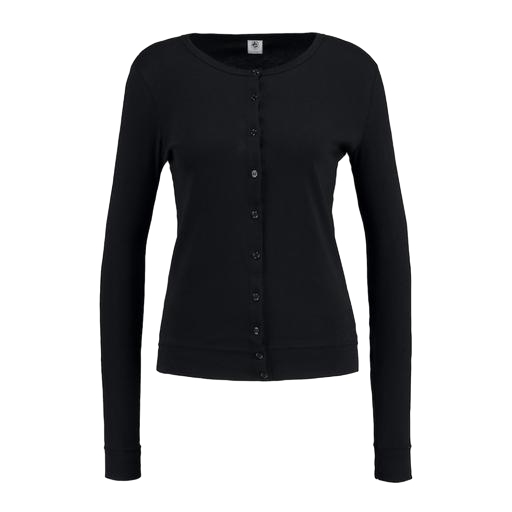
black henley long-sleeved ribbed-jersey top, black collarless, black buttoned long sleeved shirt, white background